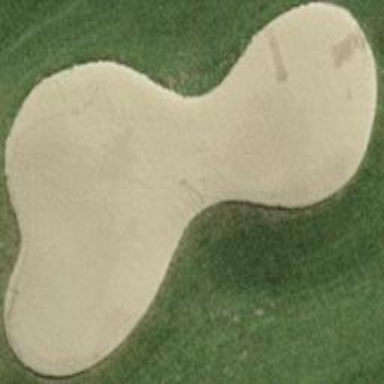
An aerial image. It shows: Golf bunker filled with sandy terrain.